Question: I have set the OpenX server and I am trying to generate a test ad. I have followed the steps mention and added advertiser, campaign and banners. I have also added a website, a Zone and added the banners to the zone.
Now when I am trying to generate the Invocation Code, the dropdown for selecting the type of invocation in coming empty. I have searched and could not find the answer. Can any one tell what might be wrong here? Thanks for your time. Below is the screen shot for the Invocation Code screen.

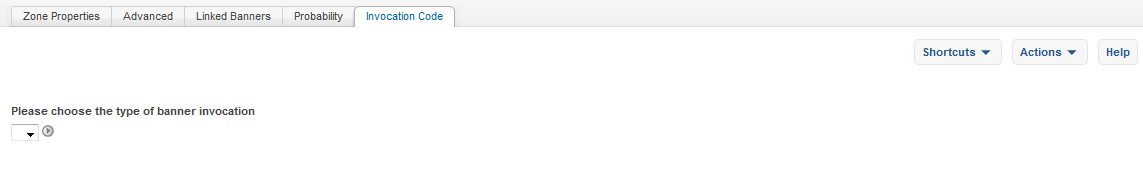
Answer: <URL> should help you out. Your plugins aren't being read as installed.
They are located in [openX path]/etc/plugins/openX/openXInvocationTags.zip.
Here is how to install them:
1. Plugins are located in [openX path]/etc/plugins/
2. You can download the invocation code plugin directly from your server by going to http://yourserver.com/etc/plugins/openXInvocationTags.zip
3. To install them, switch to the administrator account and go to the Plugins tab
4. Upload the plugin ZIP file you just downloaded
Here you go!